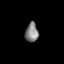
Tissue: prostate
Cell type: B cells
Senescence score: 0.686
Nuclear area (px): 244
Mean DAPI intensity: 129.955